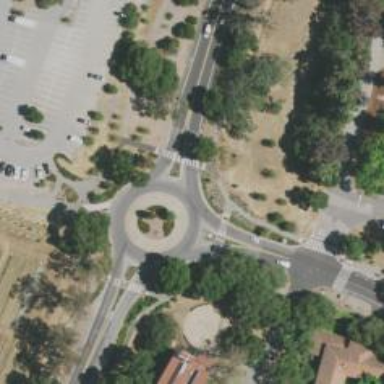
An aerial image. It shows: Roundabout at tertiary road junction.